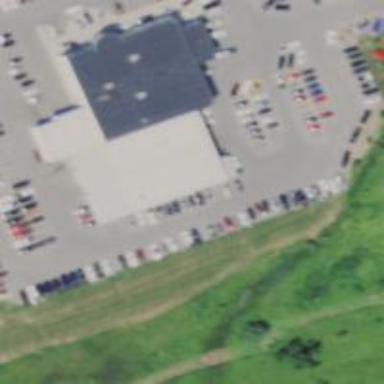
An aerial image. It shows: Retail building with car shop.